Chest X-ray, AP view. Patient: 73 years old, sex M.
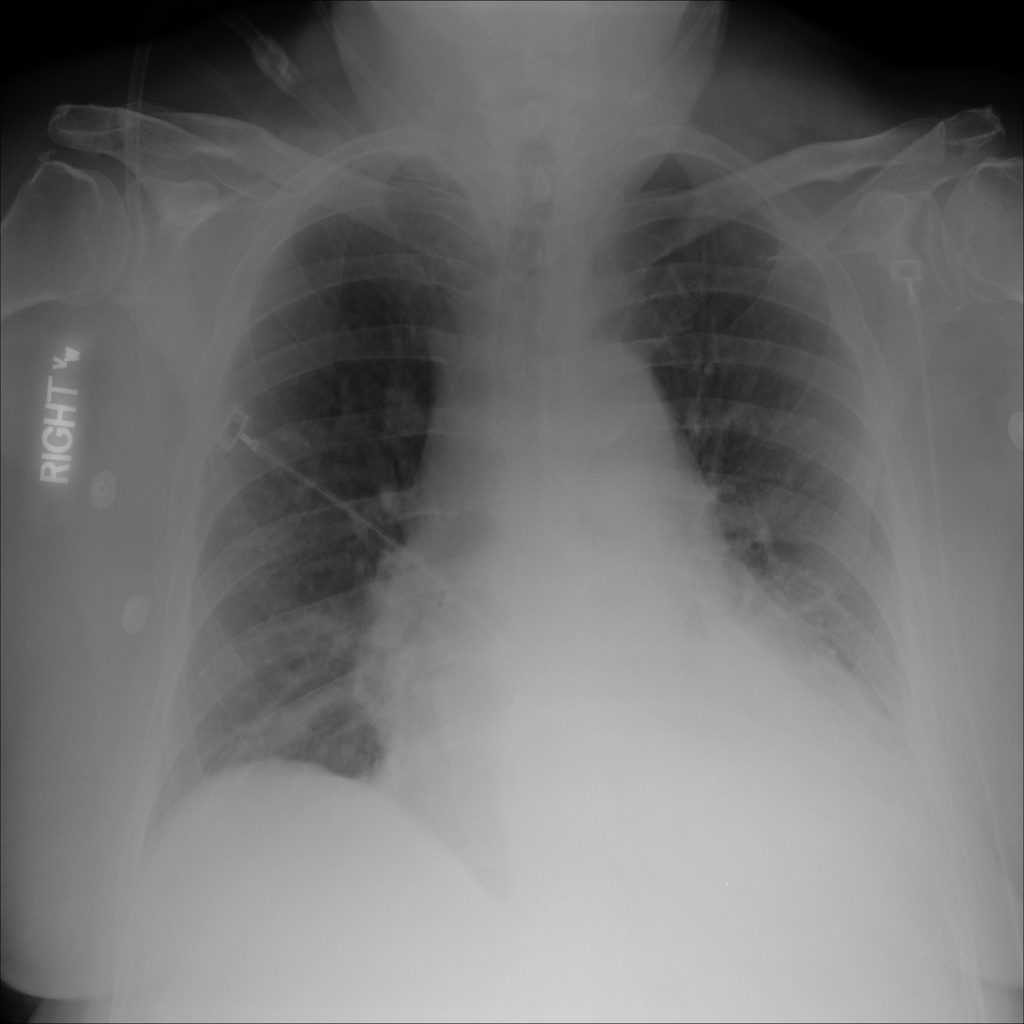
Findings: Atelectasis, Effusion